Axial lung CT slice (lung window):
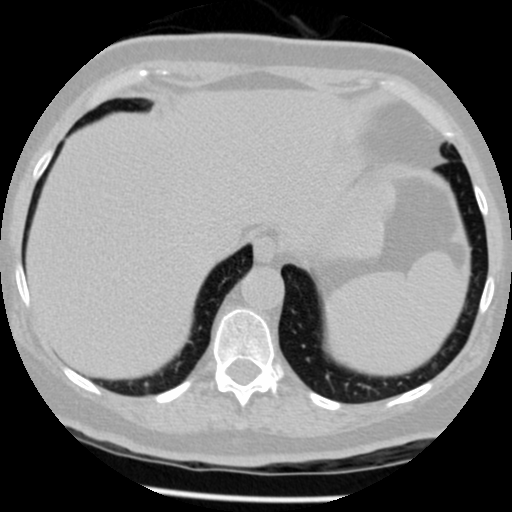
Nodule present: yes
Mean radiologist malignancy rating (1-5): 1